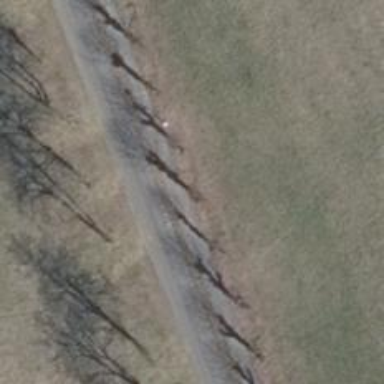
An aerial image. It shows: Tree-lined avenue.